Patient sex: F
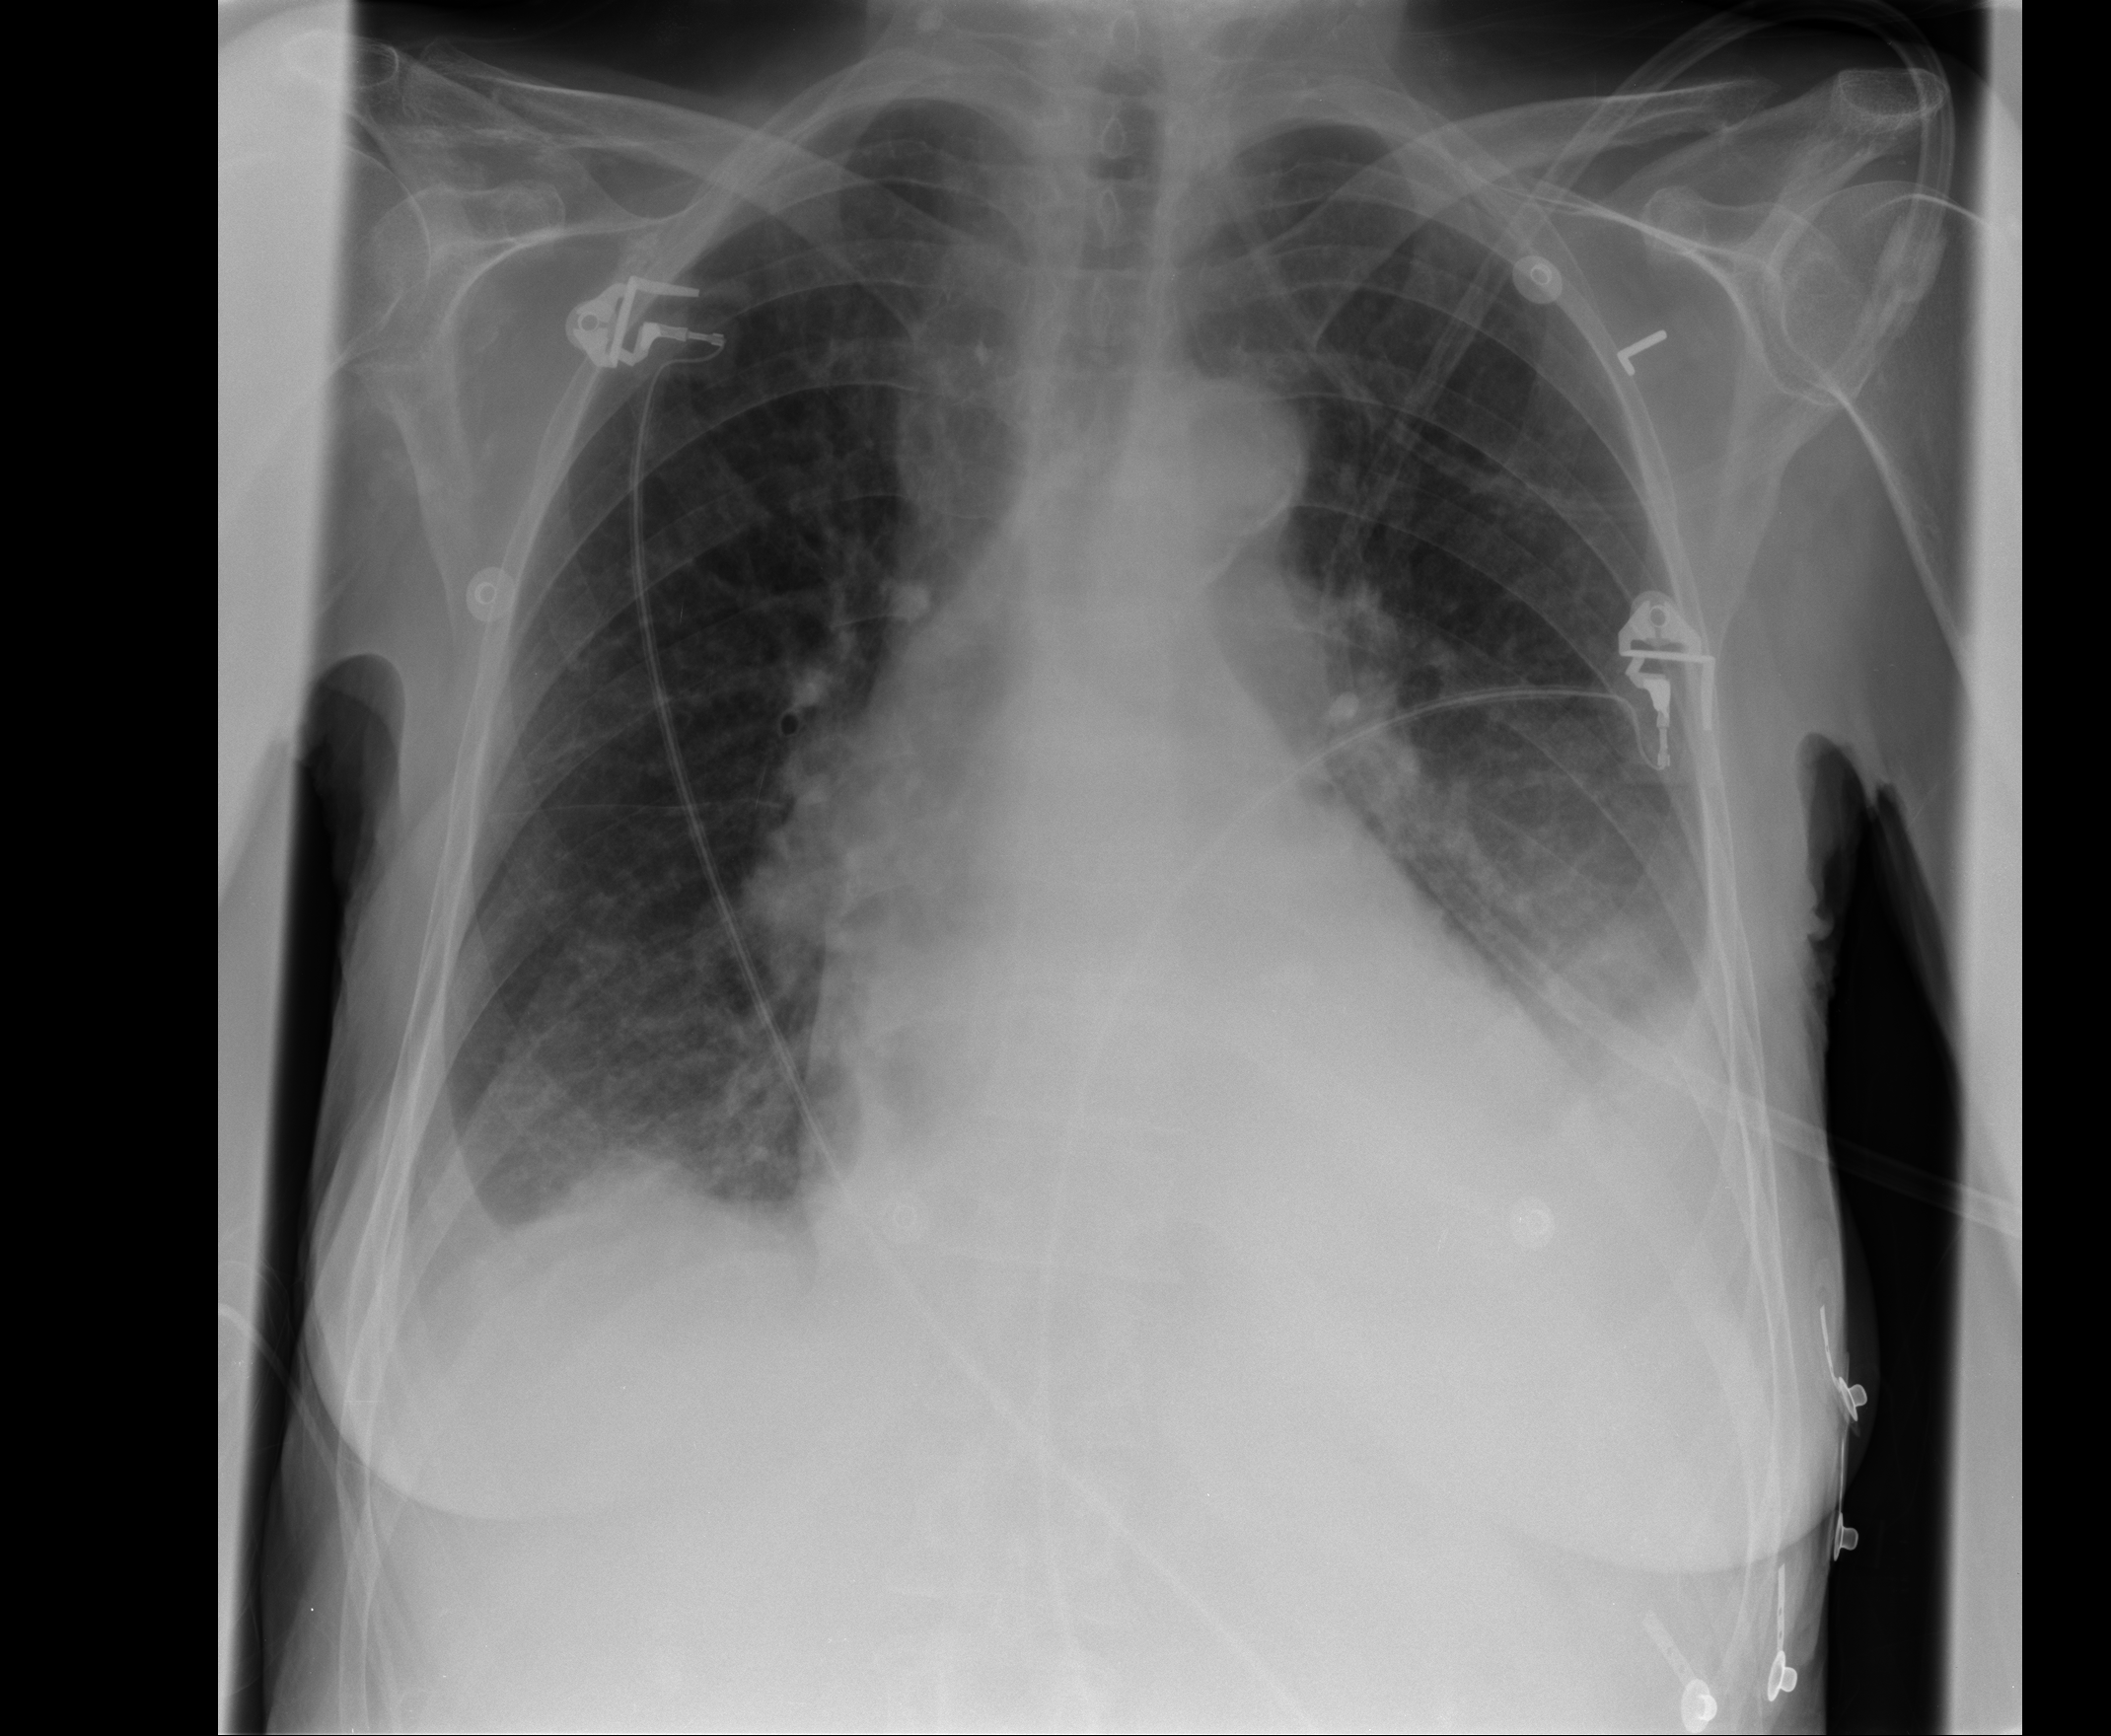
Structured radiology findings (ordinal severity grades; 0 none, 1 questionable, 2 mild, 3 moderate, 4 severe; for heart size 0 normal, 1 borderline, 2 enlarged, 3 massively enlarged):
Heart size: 2
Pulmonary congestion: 0
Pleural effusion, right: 2
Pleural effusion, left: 3
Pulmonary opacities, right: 0
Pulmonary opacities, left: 0
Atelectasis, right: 2
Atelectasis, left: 3